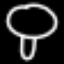
Label: mushroom